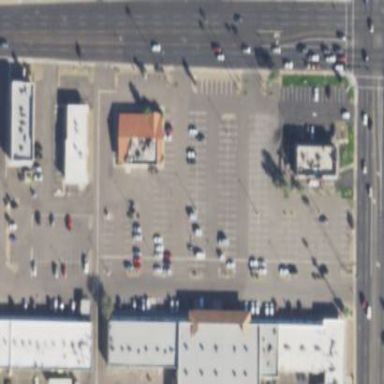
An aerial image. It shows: Retail area.